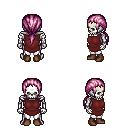
a pixel art fantasy rpg character, male body template, skeleton, maroon tunic, white pants, pink ponytail hairstyle, brown shoes, four views (front, back, left, right), 2x2 character sprite sheet, small pixel art, hard edges, no anti-aliasing